Interaction volume radius: 10 \u00c5
Interaction volume height: 15 \u00c5
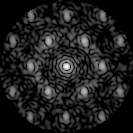
Disorder parameter: 0.445